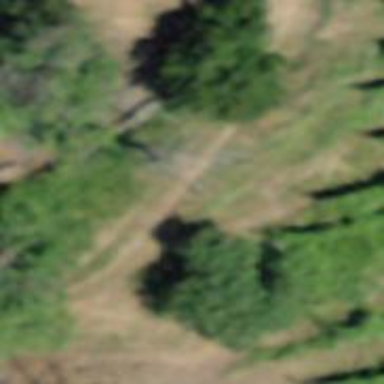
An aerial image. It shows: Unpaved path.